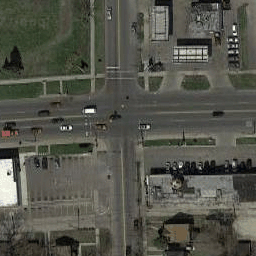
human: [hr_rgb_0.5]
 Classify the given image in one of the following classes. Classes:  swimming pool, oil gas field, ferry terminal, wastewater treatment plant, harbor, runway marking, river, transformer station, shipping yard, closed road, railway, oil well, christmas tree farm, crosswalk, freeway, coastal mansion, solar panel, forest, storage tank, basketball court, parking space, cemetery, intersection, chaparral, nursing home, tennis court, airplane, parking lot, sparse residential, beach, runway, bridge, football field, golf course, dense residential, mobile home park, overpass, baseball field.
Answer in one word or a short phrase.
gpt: intersection